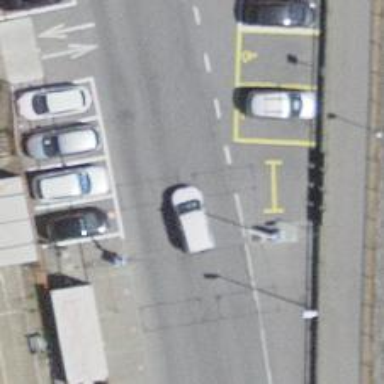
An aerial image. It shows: Lift gate barrier.